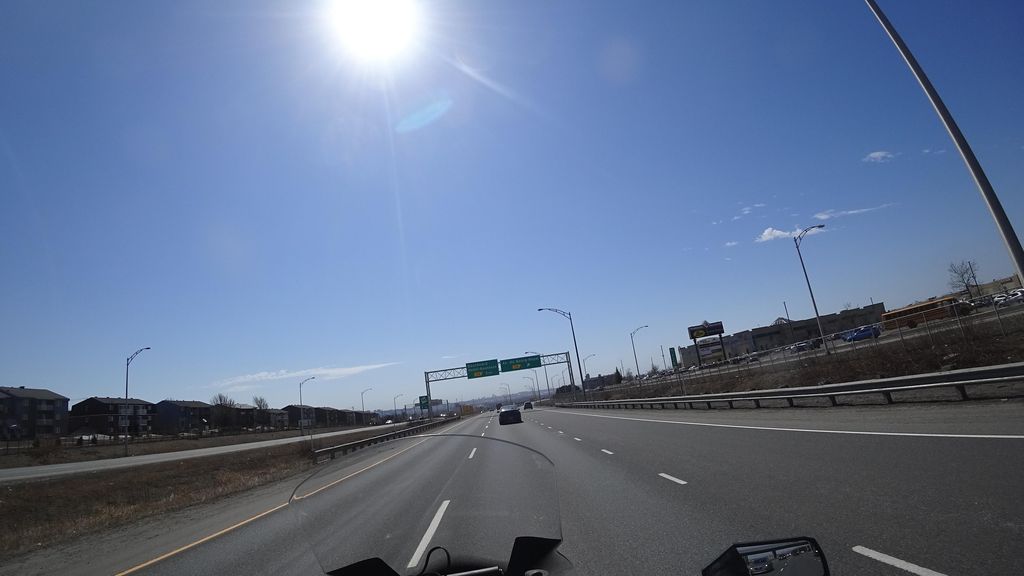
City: quebec_city